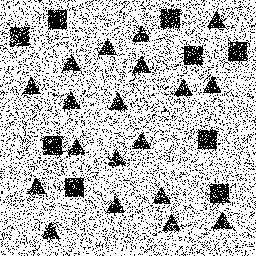
Squares: 9
Triangles: 19
Stars: 0
Total shapes: 28